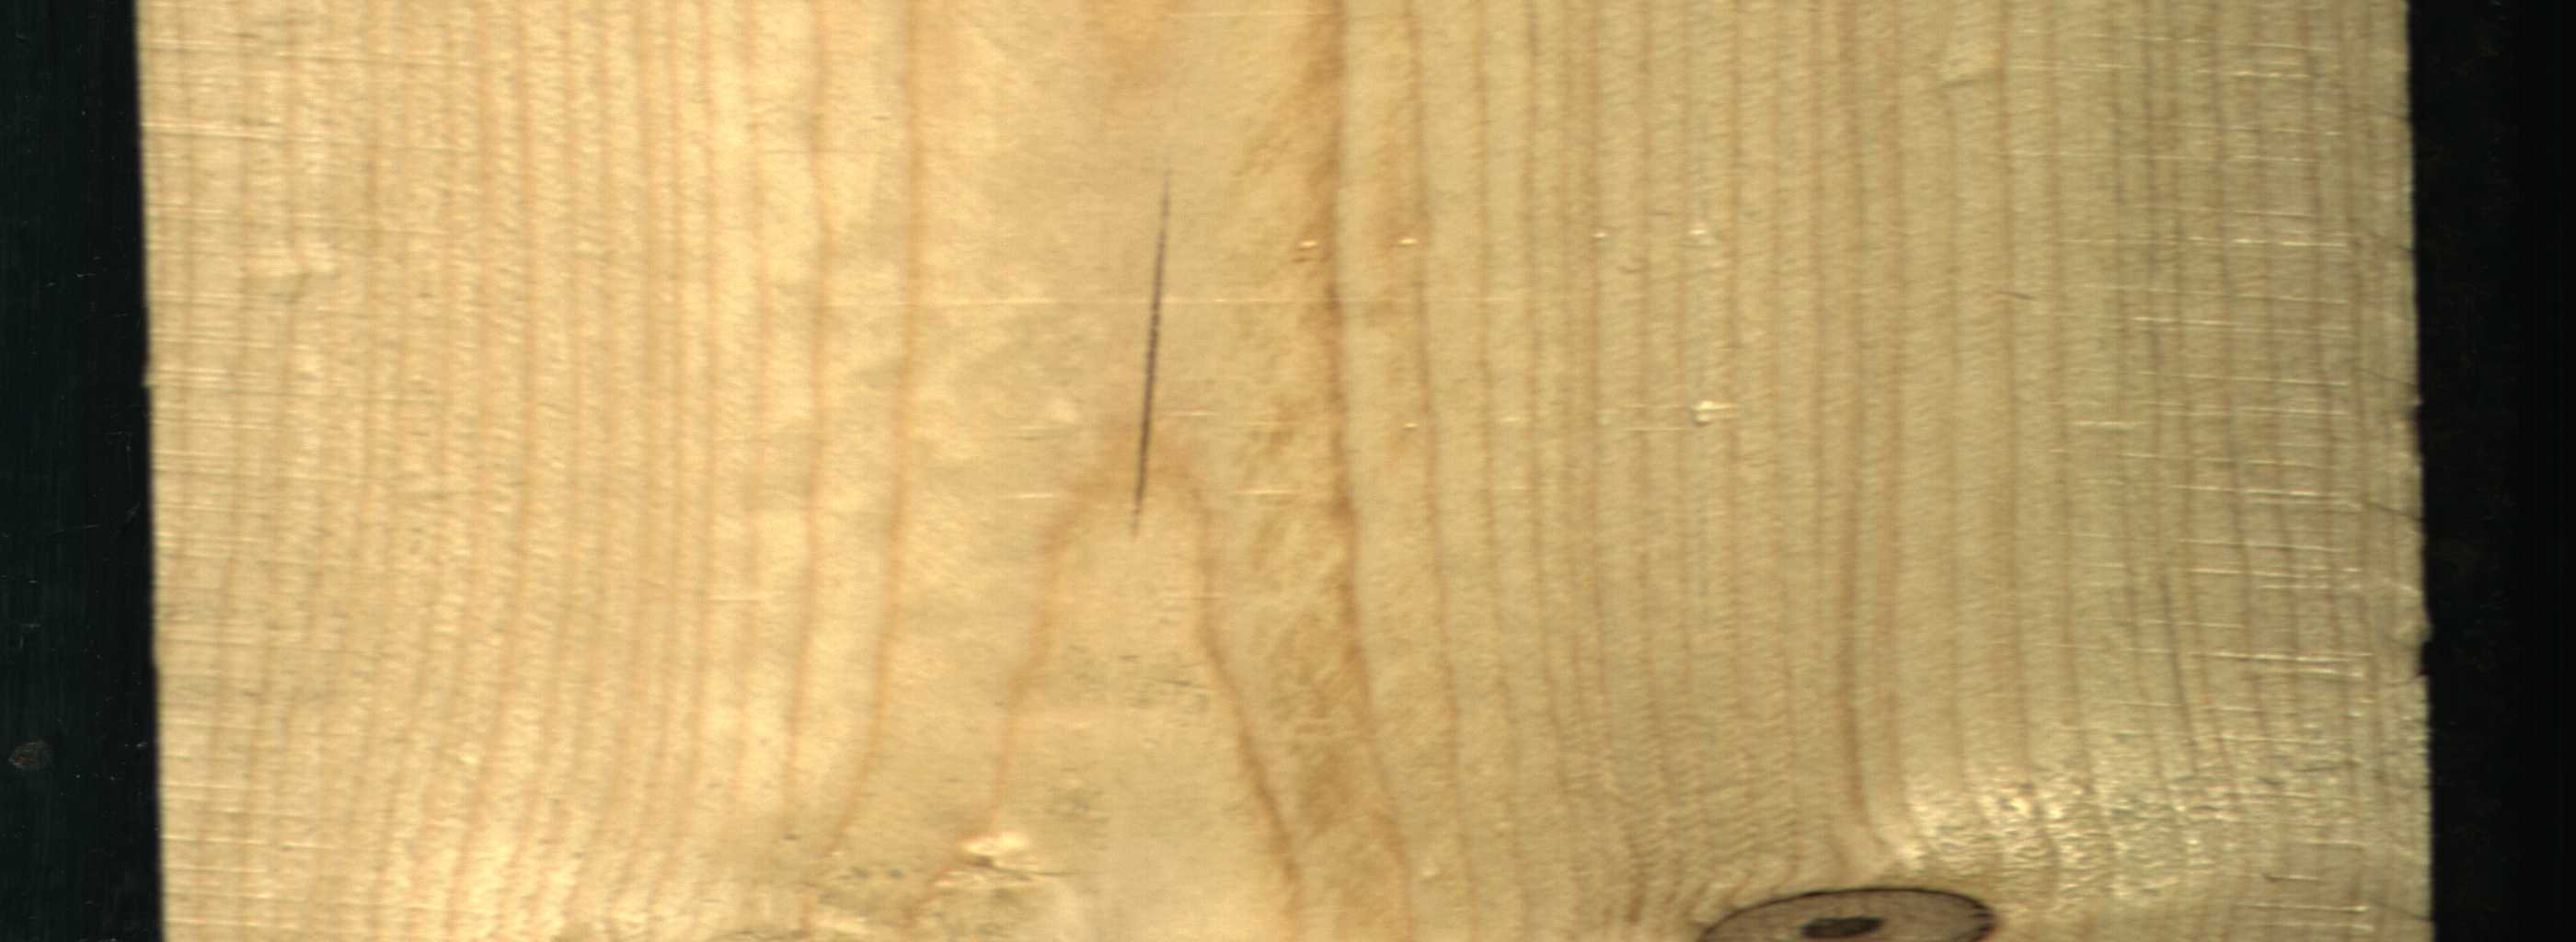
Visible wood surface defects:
Crack
Dead_Knot